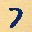
Label: 7